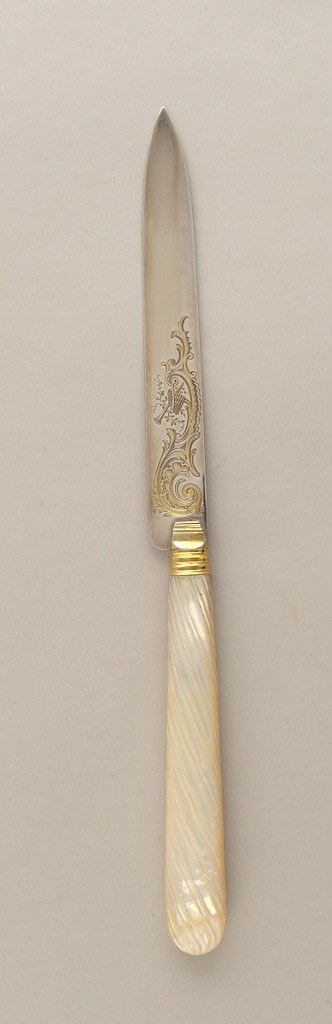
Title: Fruit Knife with Mother-of-Pearl Handle
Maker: François Nicoud, French, active Paris ca. 1875-1890
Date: ca. 1890
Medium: steel, gold plated, silver, mother of pearl
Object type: knife
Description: One of twelve fruit knives. Rectangular blade with pointed tip, surface adorned with engraved scrolling and spiral foliage decoration on lower half. Reverse side of blade devoid of decoration. Banded gold plated ferrule leads to mother of pearl handle, decorated with carved diagonal fluting, slightly widenning to rounded terminal.